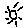
Label: sun